Brain MRI, t1w sequence, axial 2D slice.
Patient: age 18, sex M, weight 78 kg, height 1.78 m
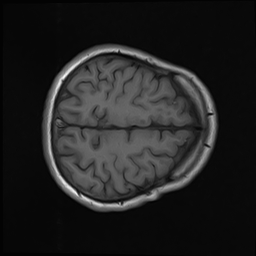